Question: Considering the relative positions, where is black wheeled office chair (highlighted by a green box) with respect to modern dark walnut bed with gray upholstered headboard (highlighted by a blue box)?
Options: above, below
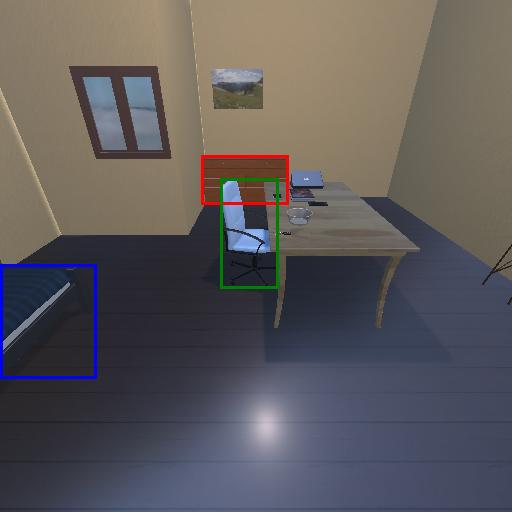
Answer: above